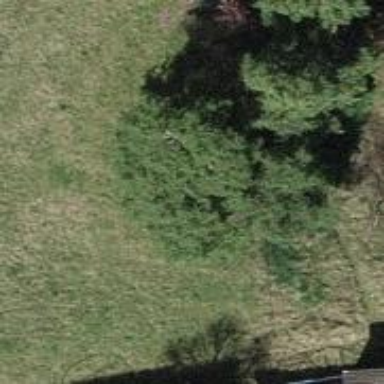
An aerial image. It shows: Beautiful tree in nature.